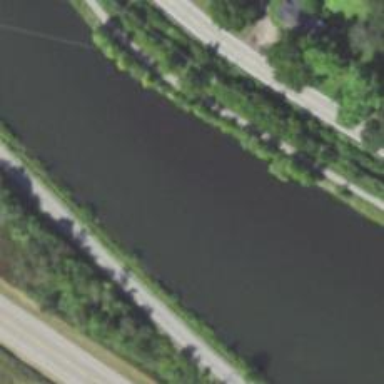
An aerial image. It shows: Canal.